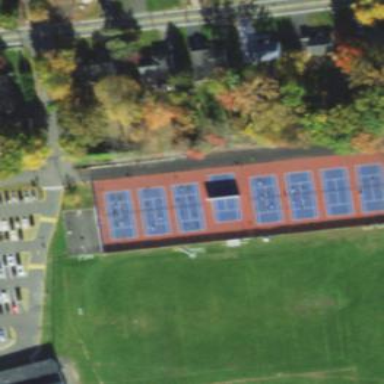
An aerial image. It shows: Tennis court on pitch.